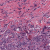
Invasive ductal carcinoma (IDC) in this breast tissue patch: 1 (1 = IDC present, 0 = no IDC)